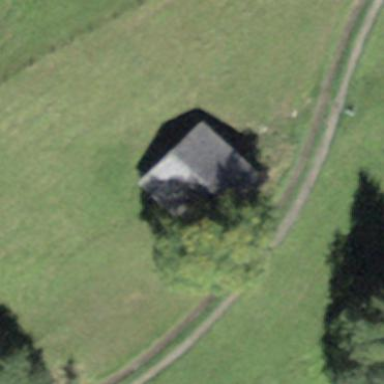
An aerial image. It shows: Rural barn.